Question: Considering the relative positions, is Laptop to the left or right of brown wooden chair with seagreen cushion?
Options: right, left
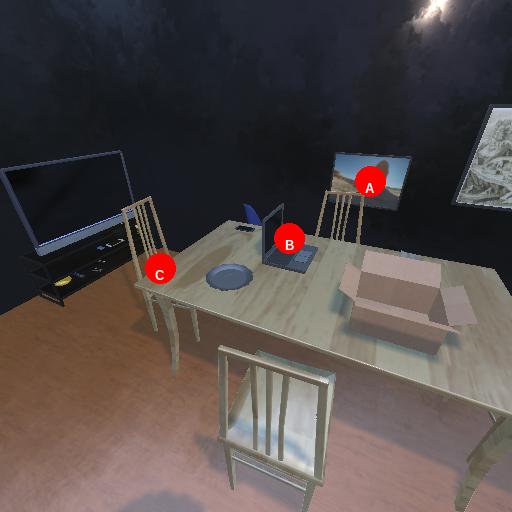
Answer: right